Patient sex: M
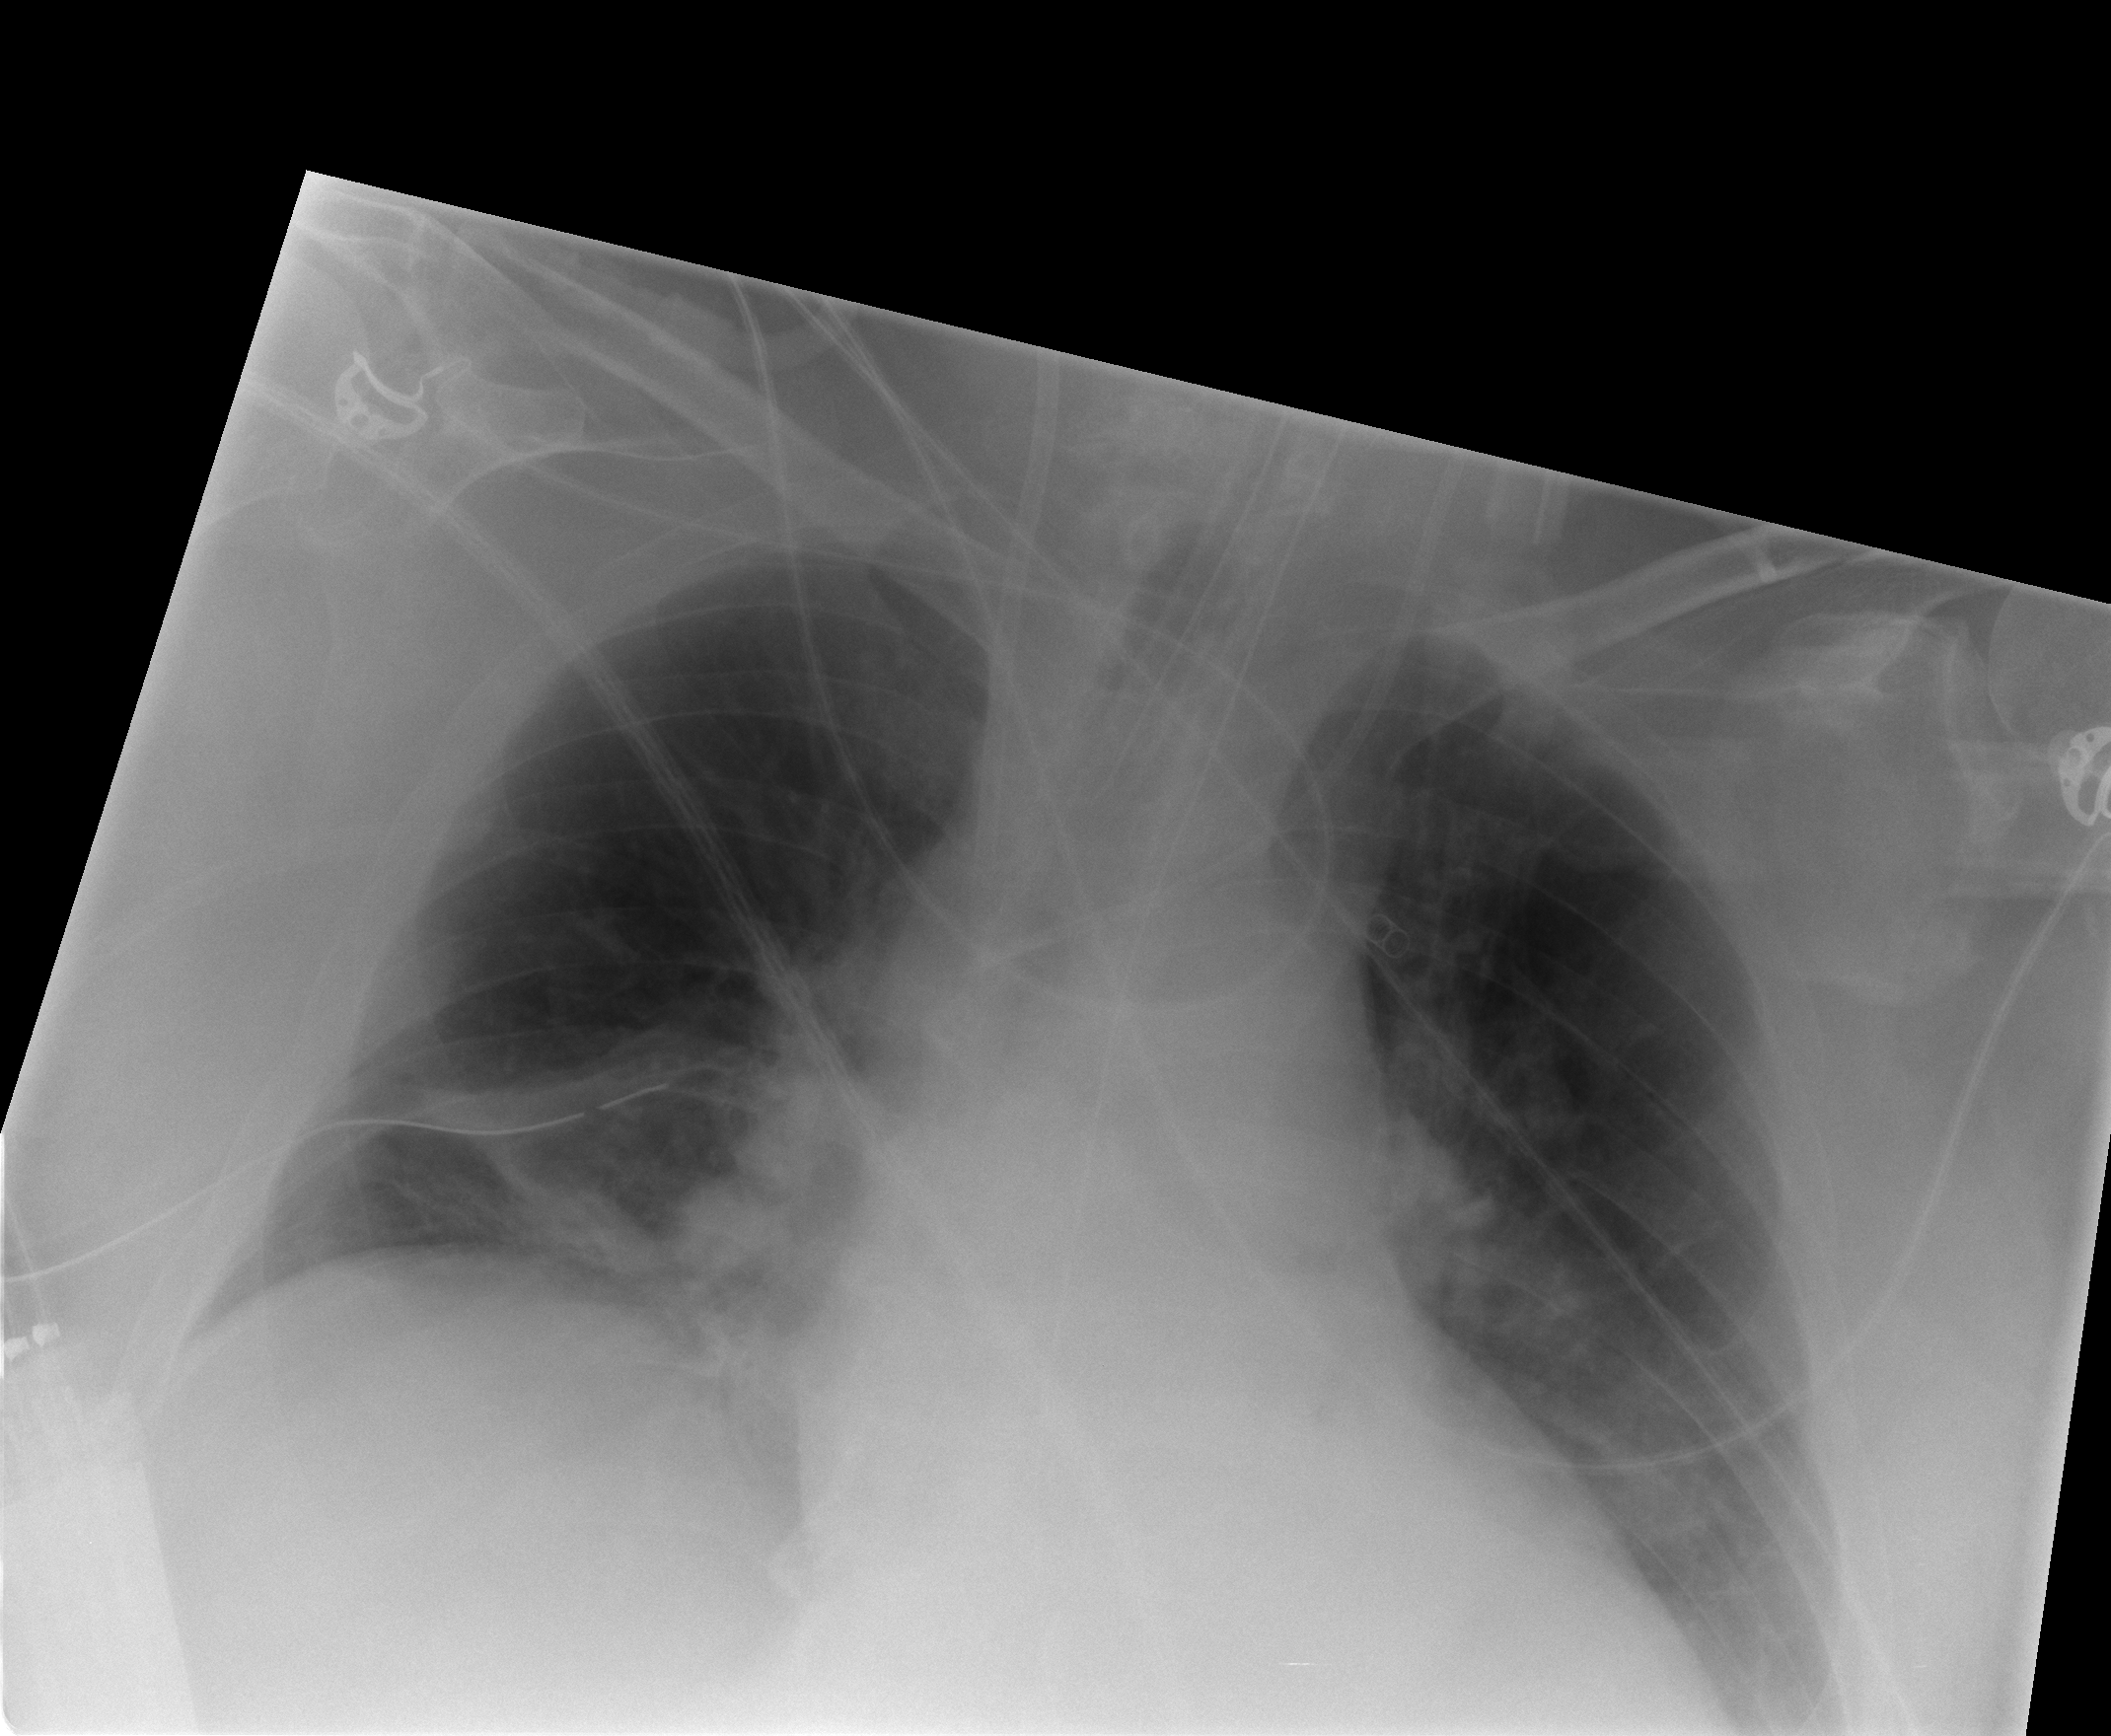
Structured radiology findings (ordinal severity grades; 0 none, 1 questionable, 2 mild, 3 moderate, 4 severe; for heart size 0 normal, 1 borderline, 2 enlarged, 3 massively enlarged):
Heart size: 2
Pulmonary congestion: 1
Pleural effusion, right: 2
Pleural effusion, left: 2
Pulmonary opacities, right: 1
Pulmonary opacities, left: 1
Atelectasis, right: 3
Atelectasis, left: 2